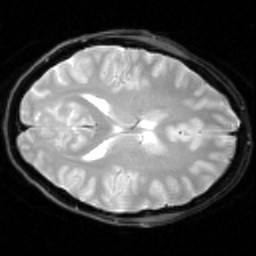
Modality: inplaneT2
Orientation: axial
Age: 21
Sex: female